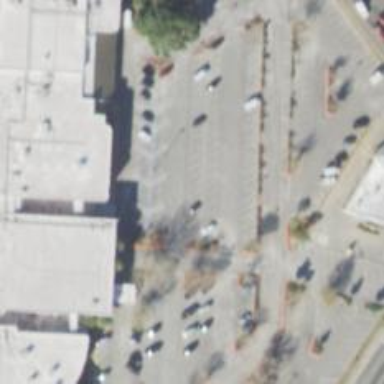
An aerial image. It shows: Parking space.